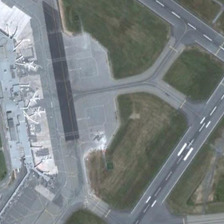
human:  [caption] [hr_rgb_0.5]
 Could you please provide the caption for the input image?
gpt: several plants are next to a terminal in an airport .

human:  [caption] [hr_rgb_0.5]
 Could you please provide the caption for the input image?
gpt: several plants are next to a terminal in an airport .

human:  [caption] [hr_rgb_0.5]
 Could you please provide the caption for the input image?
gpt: several plants are next to a terminal in an airport .

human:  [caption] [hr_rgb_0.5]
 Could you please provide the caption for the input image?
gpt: several plants are next to a terminal in an airport .

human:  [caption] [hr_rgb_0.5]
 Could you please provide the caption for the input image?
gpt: several plants are next to a terminal in an airport .